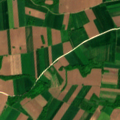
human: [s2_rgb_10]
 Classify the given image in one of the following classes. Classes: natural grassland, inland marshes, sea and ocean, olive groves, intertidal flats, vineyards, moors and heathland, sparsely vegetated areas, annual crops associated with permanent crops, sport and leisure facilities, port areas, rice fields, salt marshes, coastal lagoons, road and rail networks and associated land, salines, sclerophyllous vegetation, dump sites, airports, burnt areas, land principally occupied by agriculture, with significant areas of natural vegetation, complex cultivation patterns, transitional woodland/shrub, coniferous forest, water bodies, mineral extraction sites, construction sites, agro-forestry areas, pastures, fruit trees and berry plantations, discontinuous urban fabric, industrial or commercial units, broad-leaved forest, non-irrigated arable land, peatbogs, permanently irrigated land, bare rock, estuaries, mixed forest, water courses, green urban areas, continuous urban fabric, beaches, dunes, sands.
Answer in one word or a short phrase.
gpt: non-irrigated arable land, land principally occupied by agriculture, with significant areas of natural vegetation